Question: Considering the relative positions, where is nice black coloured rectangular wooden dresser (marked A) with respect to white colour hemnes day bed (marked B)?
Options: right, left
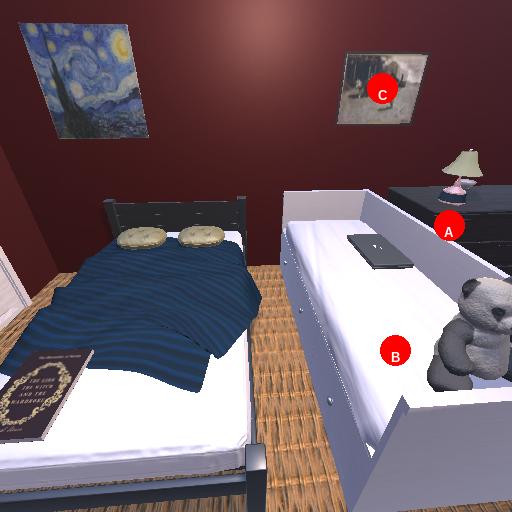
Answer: right